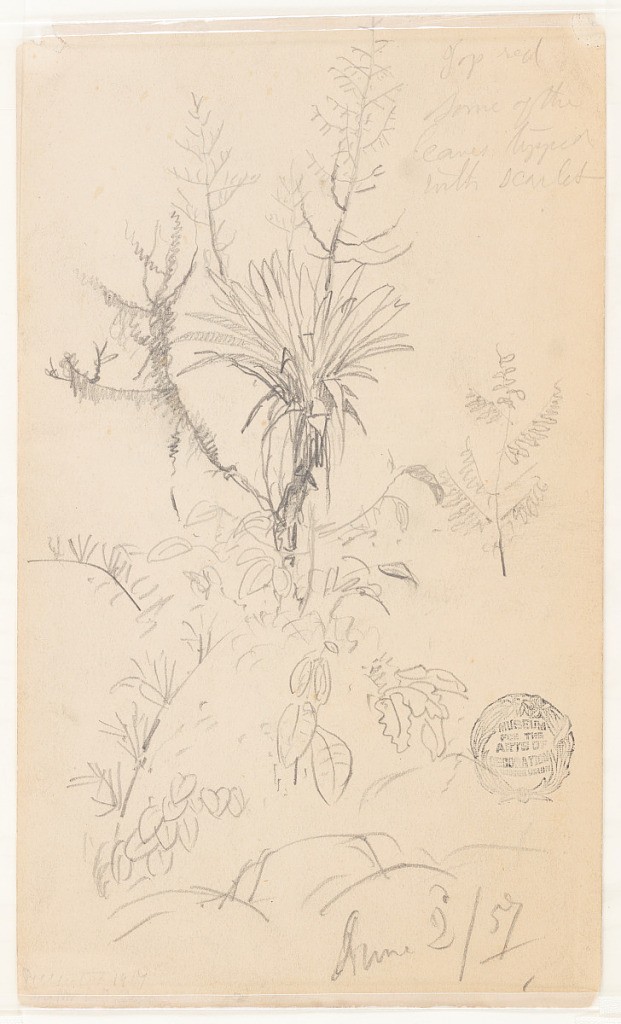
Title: Botanical Sketch with Agave Plant, Ecuador
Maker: Frederic Edwin Church, American, 1826–1900
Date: June 2, 1857
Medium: Graphite on off-white wove paper
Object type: Drawing
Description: Recto: Botanical sketch showing views of mixed vegetation in the Ecadorian jungle. A large, likely agave plant serves as central focus. Large stem with branches grows from the base, also known as a pina or cabeza. Other stems and broad leaves visible below.

Verso: Landscape and atmosphere sketch of the sky over the sea.